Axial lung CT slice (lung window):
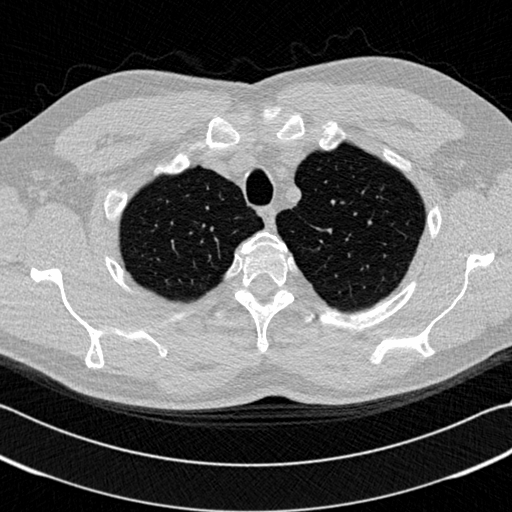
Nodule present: no